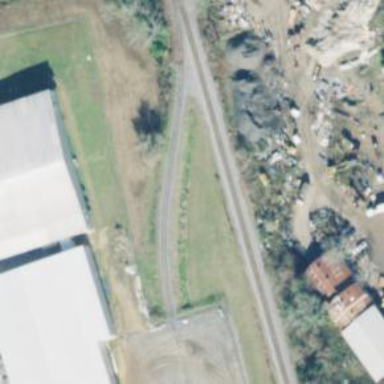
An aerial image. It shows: Railway spur service line primarily used for agricultural freight transportation.